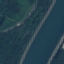
Land use / land cover class: River